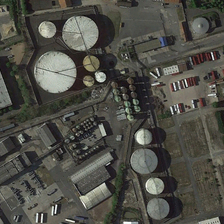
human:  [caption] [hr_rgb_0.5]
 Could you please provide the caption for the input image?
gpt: some storage tanks in different sizes are near some buildings .

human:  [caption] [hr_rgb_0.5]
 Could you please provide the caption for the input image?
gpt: some storage tanks in different sizes are near some buildings .

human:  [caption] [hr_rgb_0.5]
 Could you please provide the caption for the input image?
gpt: some storage tanks in different sizes are near some buildings .

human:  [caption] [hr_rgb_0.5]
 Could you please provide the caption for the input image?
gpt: some storage tanks in different sizes are near some buildings .

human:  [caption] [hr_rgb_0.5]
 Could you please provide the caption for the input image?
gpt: some storage tanks in different sizes are near some buildings .